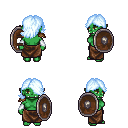
a pixel art fantasy rpg character, female body template, orc, green skin, leather shoulder armor, robe skirt, white cyan swoop hairstyle, white cloth bracers, shield, four views (front, back, left, right), 2x2 character sprite sheet, small pixel art, hard edges, no anti-aliasing